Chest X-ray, AP view. Patient: 64 years old, sex M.
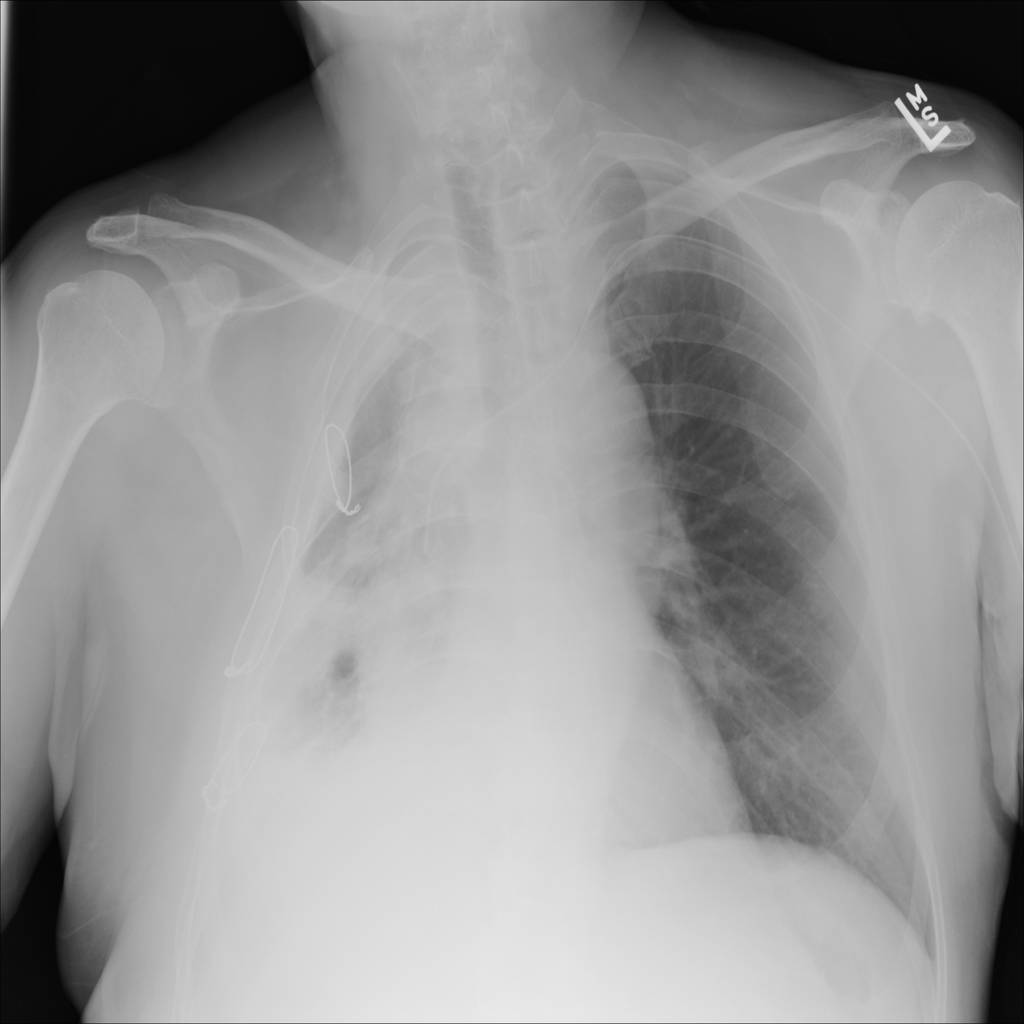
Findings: No Finding